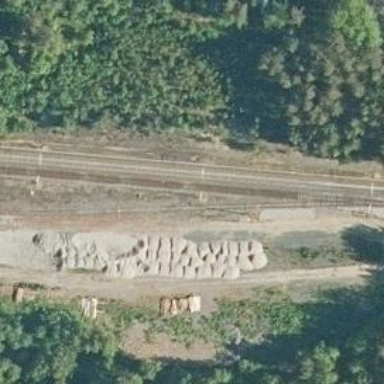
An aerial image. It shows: Wedge used for railway derailment.